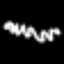
Label: squiggle